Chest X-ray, AP view. Patient: 68 years old, sex M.
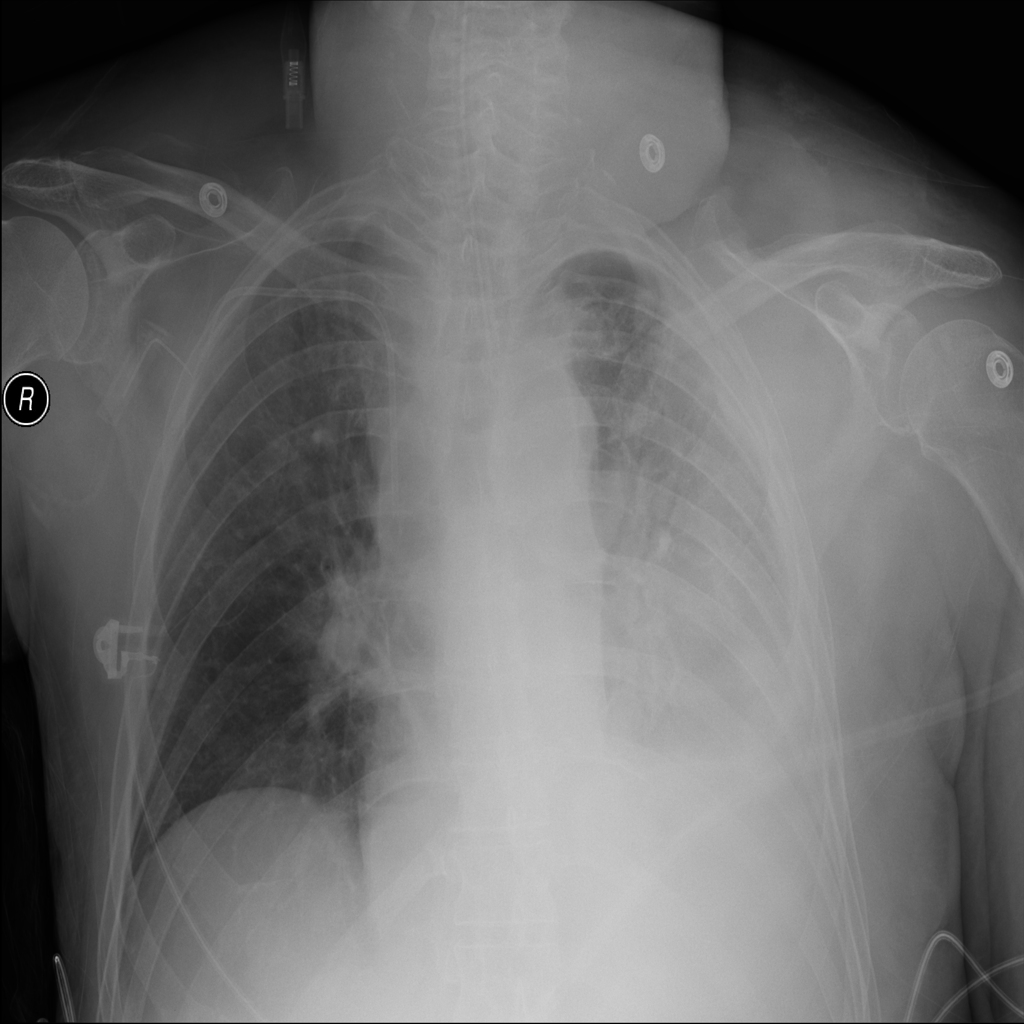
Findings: No Finding